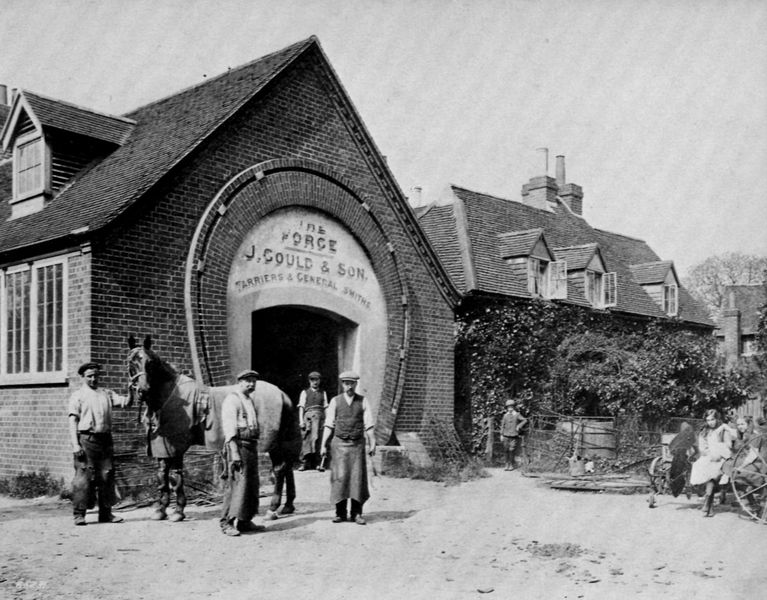
Titel: Merrow
Künstler: Francis Frith
Schlagwörter: baum, gruppe, himmel, mann, schatten, schurz, umhang, weiß, wolken, frauen, menschen, mädchen, stadt, fenster, frau, grau, hut, hüte, licht, männer, schwarz, tür, dach, haus, rosen, zaun, mütze, mützen, band, bild, erde, häuser, büsche, gatter, gitter, boden, familie, england, bauern, kamin, kamine, karren, kinder, pferd, pferde, reiter, schornstein, garten, ranken, huf, pferdedecke, schweif, schürze, schrift, bogen, fassade, alter mann, schürzen, dächer, giebel, schornsteine, ziegel, hecke, backstein, bauernhof, hof, amerika, fabrik, bank, arbeiter, rad, rundbogen, wagen, wagenrad, weste, tor, foto, fotografie, photographie, eingang, wohnhaus, torbogen, dachfenster, gauben, schwarzweiss, photo, handwerk, werkstatt, werkzeug, efeu, landhaus, hammer, ross, industrialisierung, stall, gaube, westen, fotographie, sohn, knecht, waagen, backsteine, zigel, hufeisen, mist, schmied, schmiede, brauerei, pferdestall, farm, hufschmied, irland, pferdehof, reiterhof, dung, werkstätte, son, hufeisenform, lederschürze, gestüt, perdeäpfel, rennstall, zigelmauer, lederschürzen, force, gould, backstin, gasthoff, rosenranken, ledersch+rzen